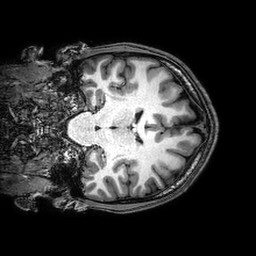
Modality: T1w
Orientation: coronal
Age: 20
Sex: male
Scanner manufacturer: philips
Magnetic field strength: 3 T
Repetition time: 0.008196 s
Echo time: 0.00375 s